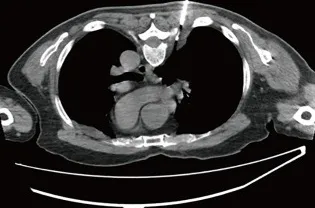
The patient lay prone on the CT examination bed; one strip of puncture tissue was taken and sent for analysis (C, D).
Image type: radiology (ct)